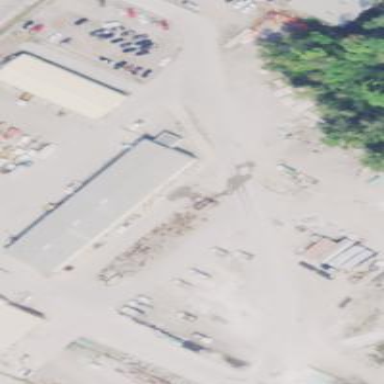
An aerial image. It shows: Industrial building.